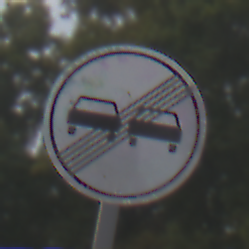
Verkehrszeichen: EndeUeberholverbot
Umgebung: Outdoor, Suburban
Tageszeit: Midday
Wetter: Overcast
Licht: Natural
Jahreszeit: NotSpecified
Kontrast: LowContrast